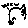
Label: cat